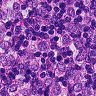
Metastatic tissue present: yes